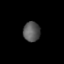
Tissue: prostate
Cell type: T cells
Senescence score: 0.3467
Nuclear area (px): 326
Mean DAPI intensity: 88.552